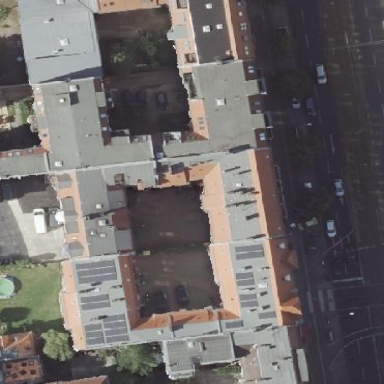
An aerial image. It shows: View of apartment building.